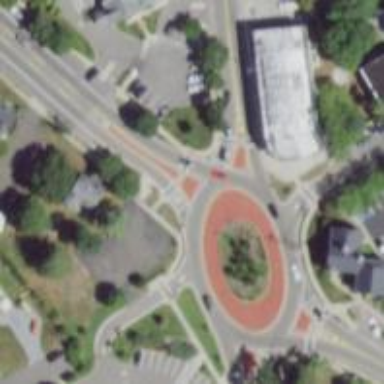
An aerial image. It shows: Roundabout at tertiary road junction.